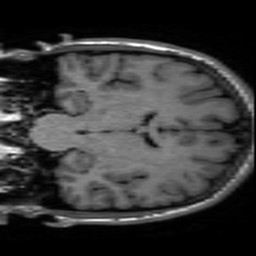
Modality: inplaneT1
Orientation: coronal
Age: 19
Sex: male
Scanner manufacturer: ge
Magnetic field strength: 3 T
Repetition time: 2.499 s
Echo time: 0.02513 s